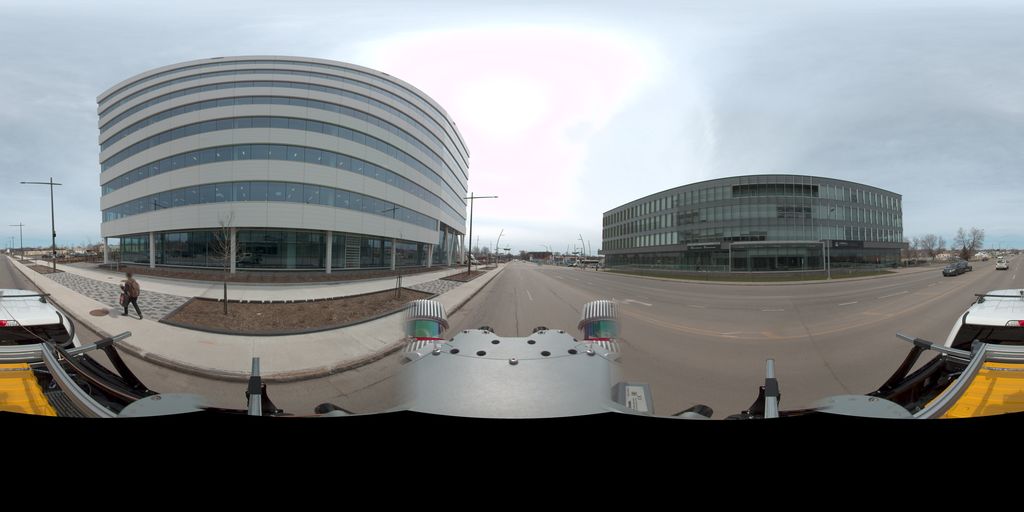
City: quebec_city